Question: I've installed Maven from the 'Marketplace', and I'm trying to create a new 'Maven Project' in Eclipse
And this what I get when I create a new Project

How can I fix this JDK & JREs warnings.
Thanks
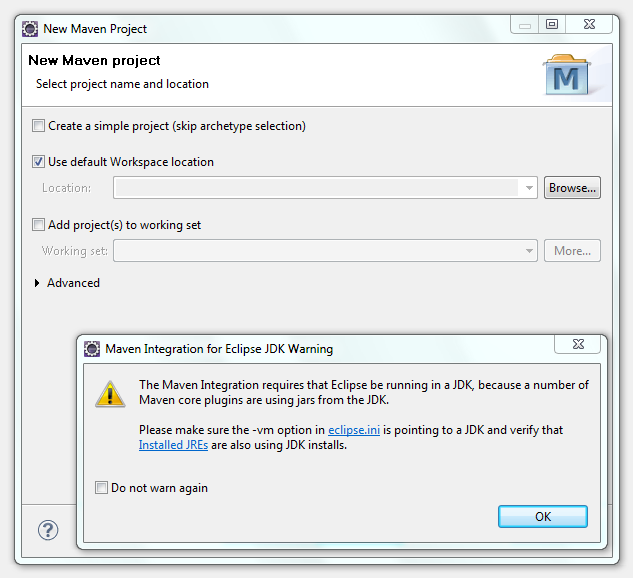
Answer: in 'eclipse.ini' (a file next to the eclipse executable) add the full path to the java/javaw executable in your JDK:
on *x systems (probably including MacOS):
'''
-vm
/path/to/jdk/bin/java
'''
on Win*:
'''
-vm
C:/path/to/jdk/bin/javaw.exe
'''
or
-vm
C:\path o\jdkin\javaw.exe
Make sure the '-vm' parameter comes before any '-vmargs'!